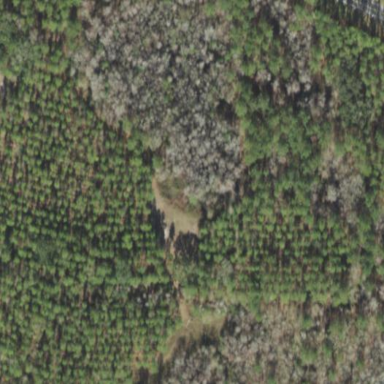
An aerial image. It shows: Forest with needle-leaved trees.